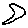
Label: moon